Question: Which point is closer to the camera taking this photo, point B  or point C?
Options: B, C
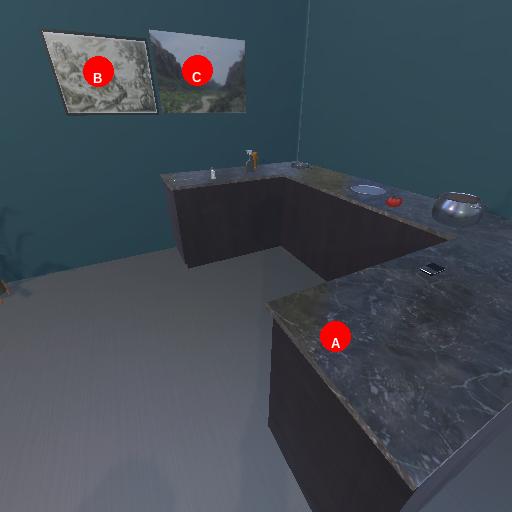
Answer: B